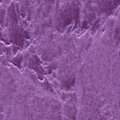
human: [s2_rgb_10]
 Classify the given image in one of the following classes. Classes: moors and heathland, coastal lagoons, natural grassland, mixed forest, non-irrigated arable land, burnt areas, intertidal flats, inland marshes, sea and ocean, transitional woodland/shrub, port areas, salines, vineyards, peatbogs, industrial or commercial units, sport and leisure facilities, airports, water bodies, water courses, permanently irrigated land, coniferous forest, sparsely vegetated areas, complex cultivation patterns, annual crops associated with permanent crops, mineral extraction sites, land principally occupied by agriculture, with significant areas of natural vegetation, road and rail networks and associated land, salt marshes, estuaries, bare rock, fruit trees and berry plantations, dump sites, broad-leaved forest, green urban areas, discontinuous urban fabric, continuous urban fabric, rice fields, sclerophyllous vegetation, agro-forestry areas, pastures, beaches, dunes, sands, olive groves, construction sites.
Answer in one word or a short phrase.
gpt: sea and ocean